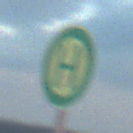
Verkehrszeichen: Haltestelle
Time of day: SunriseSunset
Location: Outdoor (Beach)
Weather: PartlyCloudy
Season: NotSpecified
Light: Natural